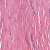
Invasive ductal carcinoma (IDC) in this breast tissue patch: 1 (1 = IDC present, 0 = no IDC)